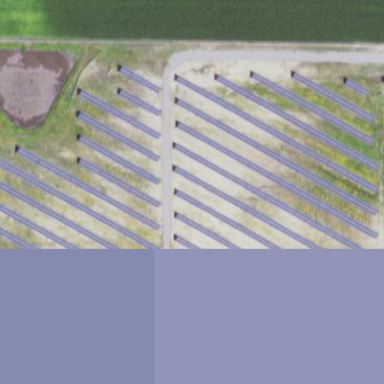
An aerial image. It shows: Solar power generator using photovoltaic panels.